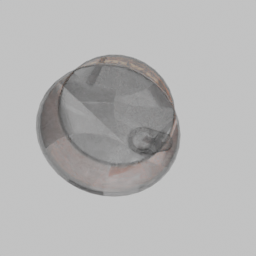
Label: tools